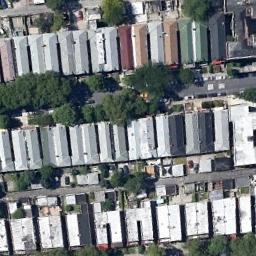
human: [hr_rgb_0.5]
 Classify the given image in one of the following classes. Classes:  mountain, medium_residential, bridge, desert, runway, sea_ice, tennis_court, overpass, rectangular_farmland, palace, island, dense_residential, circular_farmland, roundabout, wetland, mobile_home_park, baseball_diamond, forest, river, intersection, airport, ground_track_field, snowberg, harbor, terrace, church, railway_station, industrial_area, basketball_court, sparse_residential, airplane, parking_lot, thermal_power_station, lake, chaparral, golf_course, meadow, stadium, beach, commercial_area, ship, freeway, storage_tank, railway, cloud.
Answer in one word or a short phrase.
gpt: dense_residential